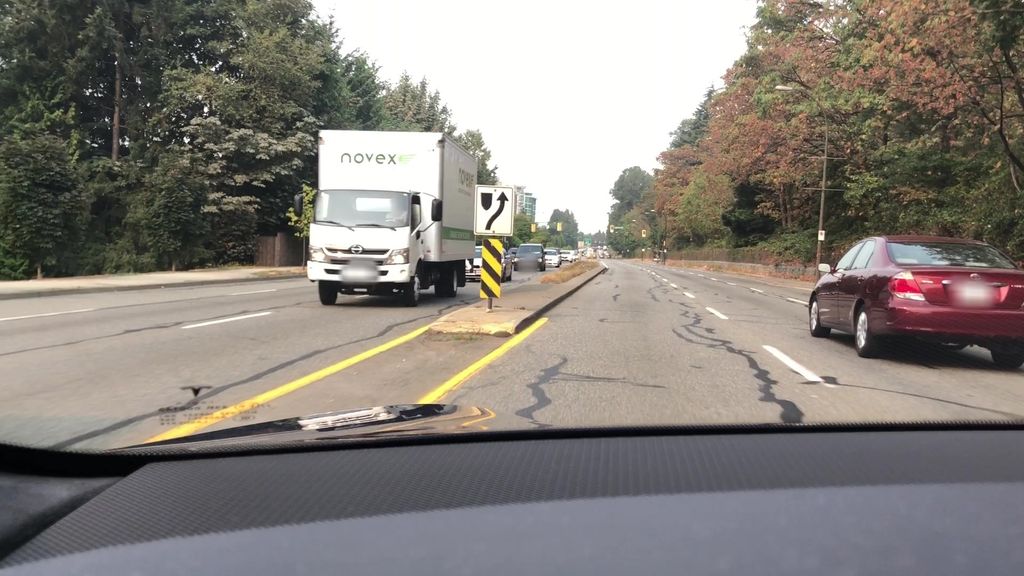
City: vancouver